Question: Heyho,
there is a problem in the plot of R. you'll see it on the picture

- Lines between multiple datasets
The base of the plot is a CSV-file, which includes 47 loops a 101 measurements.
How could I delete or hide these lines between these different graphs?
'''
lw1 <- read.csv("psip_Leitungswasser_240718.csv", sep = ",", skip = 28)[ ,2:8]
ls(lw1)
str(lw1)
summary(lw1)
lwfr1 <- lw1$Frequency.Hz.
lwohm1 <- lw1$Impedance.Ohms.
plot(lwfr1,lwohm1, log = "x",type="l", col="blue", ylab = "Impedance in Ohm",axes=FALSE,
main = "Impedance of water",
xlab = "Frequency in Hz" )
labels <- c(0.1,1,10,100,1000,10000)
axis(side=1, at=labels, labels=labels)
axis(side=2, at=seq(200.5, 204.5, by=1))
grid(nx=5)
box()
'''
the new code:
'''
lw1 <- read.csv("psip_Leitungswasser_240718.csv", sep = ",", skip = 28)[ ,2:8]
lwfr1 <- lw1$Frequency.Hz.
lwohm1 <- lw1$Impedance.Ohms.
Loop <- lw1$Loop
dat <- do.call(rbind, lapply(1:1, function(a) data.frame(x=lwfr1, y=lwohm1,
grp=Loop)))
with(do.call(rbind, by(lw1, dat$Loop, function(d) { as.data.frame(lapply(d,
'length<-', nrow(d))); })),
plot(lwfr1,lwohm1, log = "x",type="l", col="blue", ylab = "Widerstand in
Ohm",axes=FALSE,
main = "Frequenzabhangiger Widerstand
von Leitungswasser",
xlab = "Frequenz in Hz" ))
labels <- c(0.1,1,10,100,1000,10000)
axis(side=1, at=labels, labels=labels)
axis(side=2, at=seq(200.5, 204.5, by=1))
grid(nx=5)
box()
'''
but there is an error when i run
'''
with(do.call(rbind, by(lw1, dat$Loop, function(d) { as.data.frame(lapply(d,
'length<-', nrow(d))); })),
plot(lwfr1,lwohm1, log = "x",type="l", col="blue", ylab = "Widerstand in
Ohm",axes=FALSE,
main = "Frequenzabhangiger Widerstand
von Leitungswasser",
xlab = "Frequenz in Hz" ))
Error in names(IND) <- deparse(substitute(INDICES))[1L] :
'names' attribute [1] must be the same length as the vector [0]
'''
sample of the codeblock
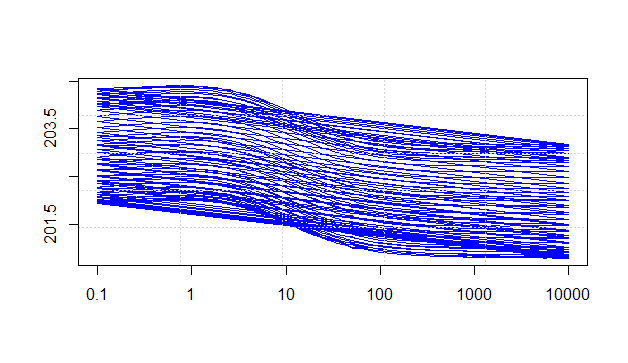
Answer: Here's a working example that includes some of @rockcop's solution plus something reproducible.
Some data:
'''
xs <- seq(0,2*pi,len=21)
ys <- sin(xs)
dat <- do.call(rbind, lapply(1:3, function(a) data.frame(x=xs, y=ys+a, grp=a)))
'''
## Base R
Broken:
'''
with(dat, plot(x, y, type='l'))
'''
<URL>
Fixed:
The lines are broken when there is an 'NA' in the data. A not-so-trivial fix could be:
'''
with(do.call(rbind,
by(dat, dat$grp, function(d) { as.data.frame(lapply(d, 'length<-', nrow(d)+1)); })),
plot(x, y, type='l'))
'''
<URL>
There are almost certainly better ways to do this. You could just 'plot' the first group and add each subsequent 'group' with individual 'lines' calls. (I don't like this as much, as it requires you to manually set 'ylim' to accommodate the entire data.)
## ggplot2
Broken:
'''
library(ggplot2)
ggplot(dat) + geom_path(aes(x,y))
'''
<URL>
Fixed:
'''
ggplot(dat) + geom_path(aes(x,y,group=grp))
'''
<URL>